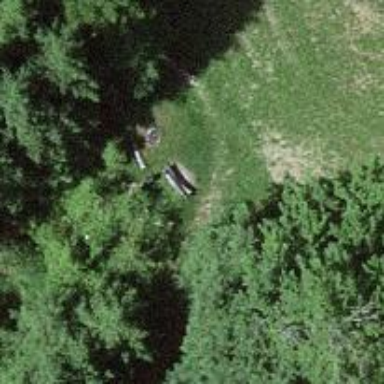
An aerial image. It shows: Bench for seating.